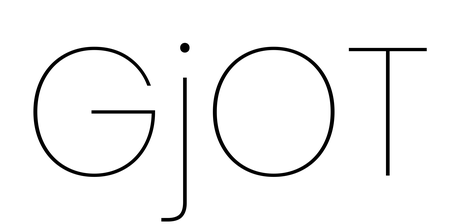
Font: Poppins-Thin